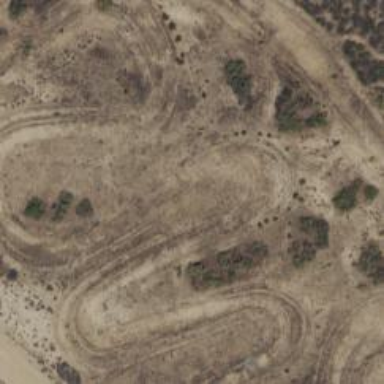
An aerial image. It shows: Motocross raceway for off-road sports.